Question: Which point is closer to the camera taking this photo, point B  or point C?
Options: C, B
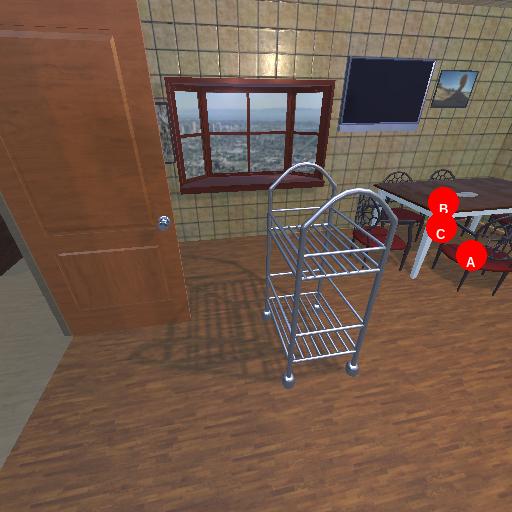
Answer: C